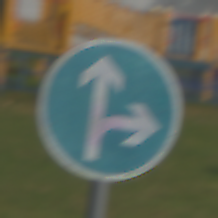
Verkehrszeichen: VorgeschriebeneFahrtrichtungGeradeausOderRechts
Umgebung: Outdoor, Suburban
Tageszeit: MorningAfternoon
Wetter: PartlyCloudy
Licht: Natural
Jahreszeit: NotSpecified
Kontrast: HighContrast